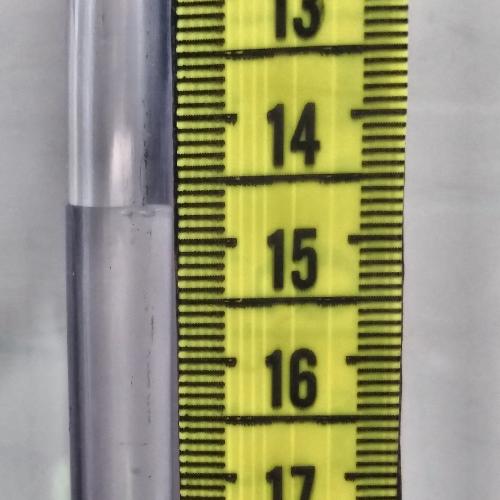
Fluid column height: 14.7 cm